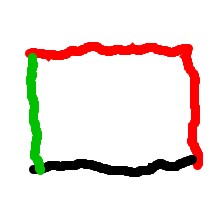
Shape: rectangle